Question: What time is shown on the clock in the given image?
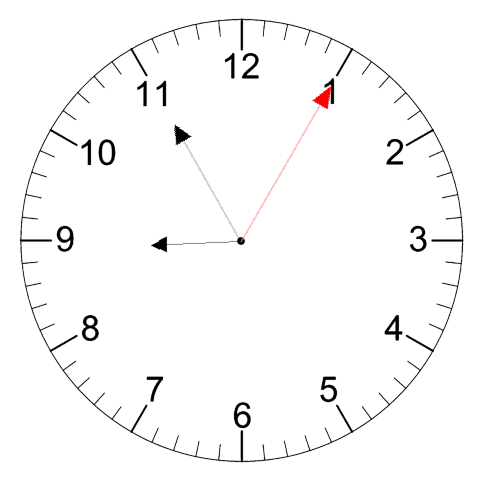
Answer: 08:55:05